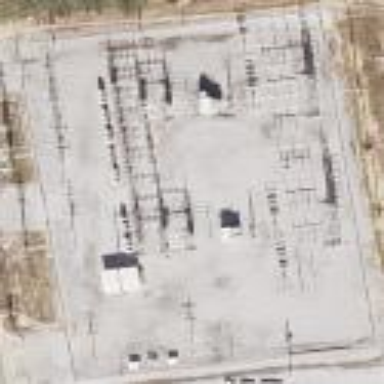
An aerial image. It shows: There is distribution substation enclosed by fence.